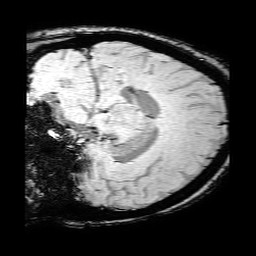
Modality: SWI
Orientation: sagittal
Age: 35
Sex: male
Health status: ill
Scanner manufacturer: philips
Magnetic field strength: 3 T
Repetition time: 0.031 s